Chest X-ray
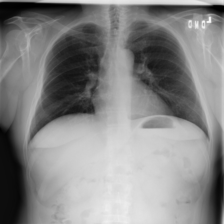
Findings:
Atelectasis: negative
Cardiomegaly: negative
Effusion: negative
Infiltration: negative
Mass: negative
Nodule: negative
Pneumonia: negative
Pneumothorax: negative
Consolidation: negative
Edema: negative
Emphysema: negative
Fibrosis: negative
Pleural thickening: negative
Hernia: negative